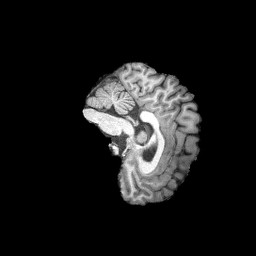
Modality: T1w
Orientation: sagittal
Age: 25
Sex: female